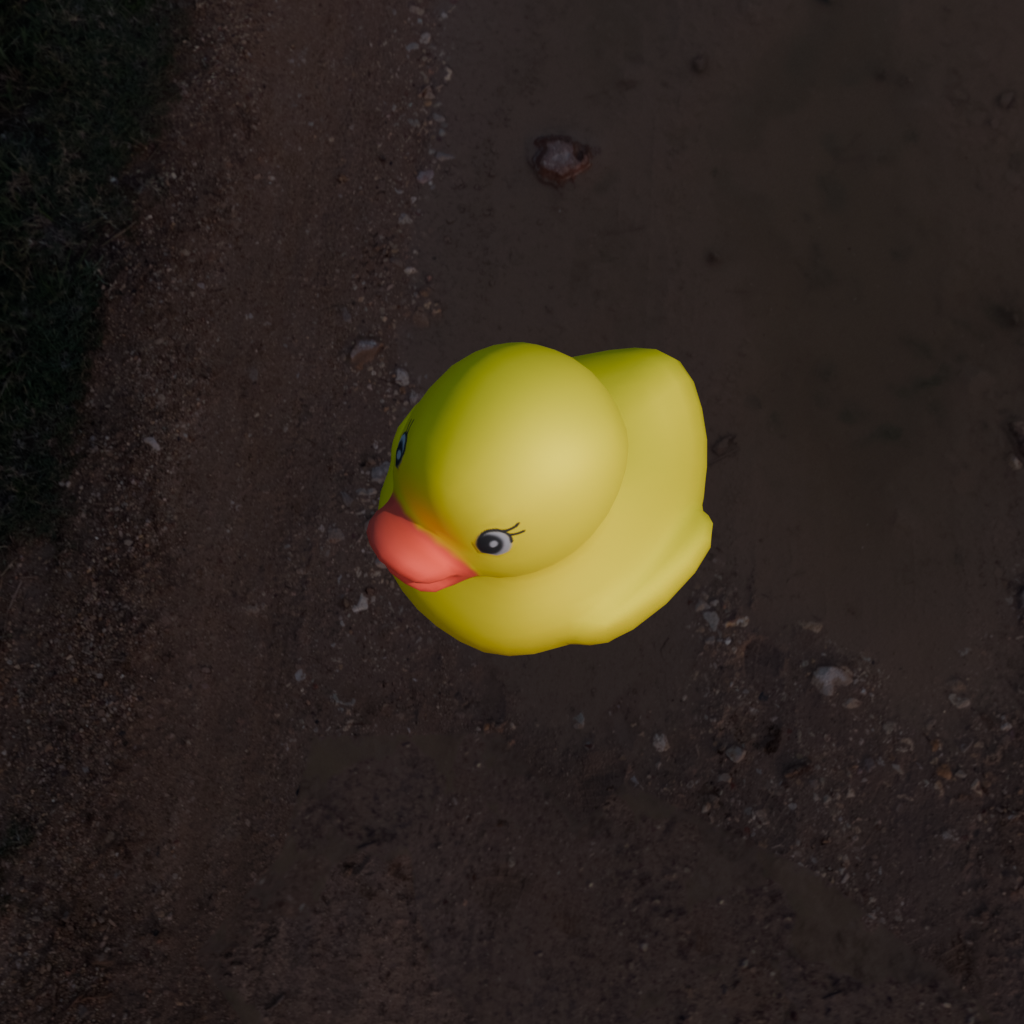
an image of a yellow rubber duck seen from <front_left_top> in a muddy path at sunset with fields on both sides.